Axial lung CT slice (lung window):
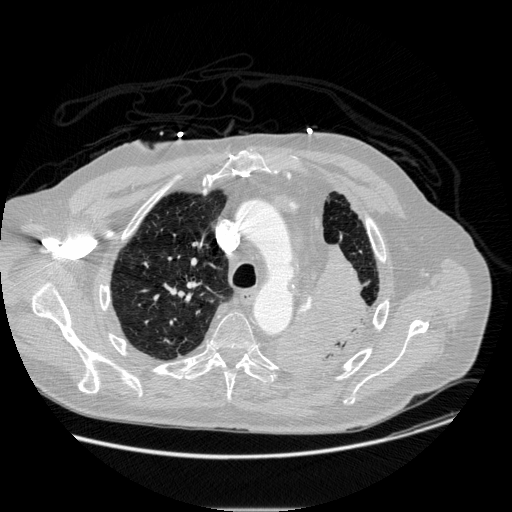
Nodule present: no